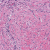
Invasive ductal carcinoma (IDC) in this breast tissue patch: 1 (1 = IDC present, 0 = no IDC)